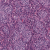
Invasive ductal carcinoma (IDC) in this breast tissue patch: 1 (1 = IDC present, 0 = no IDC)